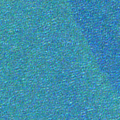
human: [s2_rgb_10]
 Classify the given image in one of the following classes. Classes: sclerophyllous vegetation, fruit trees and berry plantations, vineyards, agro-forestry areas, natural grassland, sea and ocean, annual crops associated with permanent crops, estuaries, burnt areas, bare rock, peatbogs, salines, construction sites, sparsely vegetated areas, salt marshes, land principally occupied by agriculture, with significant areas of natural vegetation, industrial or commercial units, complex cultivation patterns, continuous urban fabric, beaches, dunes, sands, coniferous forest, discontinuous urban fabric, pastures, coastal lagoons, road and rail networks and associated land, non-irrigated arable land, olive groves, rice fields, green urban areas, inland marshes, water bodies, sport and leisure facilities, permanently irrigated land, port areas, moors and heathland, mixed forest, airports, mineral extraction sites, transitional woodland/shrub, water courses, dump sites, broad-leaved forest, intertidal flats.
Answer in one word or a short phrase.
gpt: sea and ocean